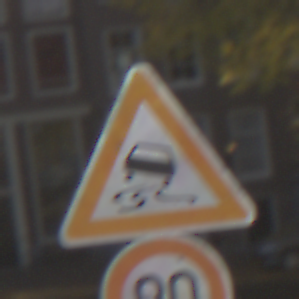
Verkehrszeichen: SchleuderOderRutschgefahr
Zusatzzeichen unten: Geschwindigkeit90
Umgebung: Outdoor, Urban
Tageszeit: SunriseSunset
Wetter: PartlyCloudy
Licht: Natural
Jahreszeit: Autumn
Kontrast: HighContrast